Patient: sex M, age 76
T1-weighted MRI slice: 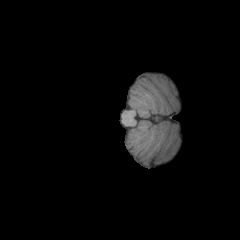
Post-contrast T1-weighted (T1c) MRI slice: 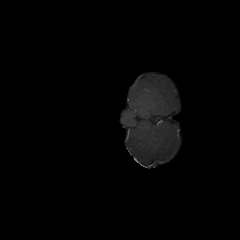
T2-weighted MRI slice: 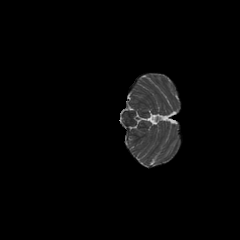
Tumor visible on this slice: no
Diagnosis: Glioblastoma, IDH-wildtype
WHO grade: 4